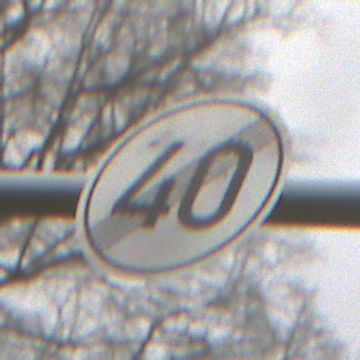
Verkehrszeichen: EndeGeschwindigkeit40
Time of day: Midday
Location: Outdoor (Nature)
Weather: Overcast
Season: NotSpecified
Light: Natural